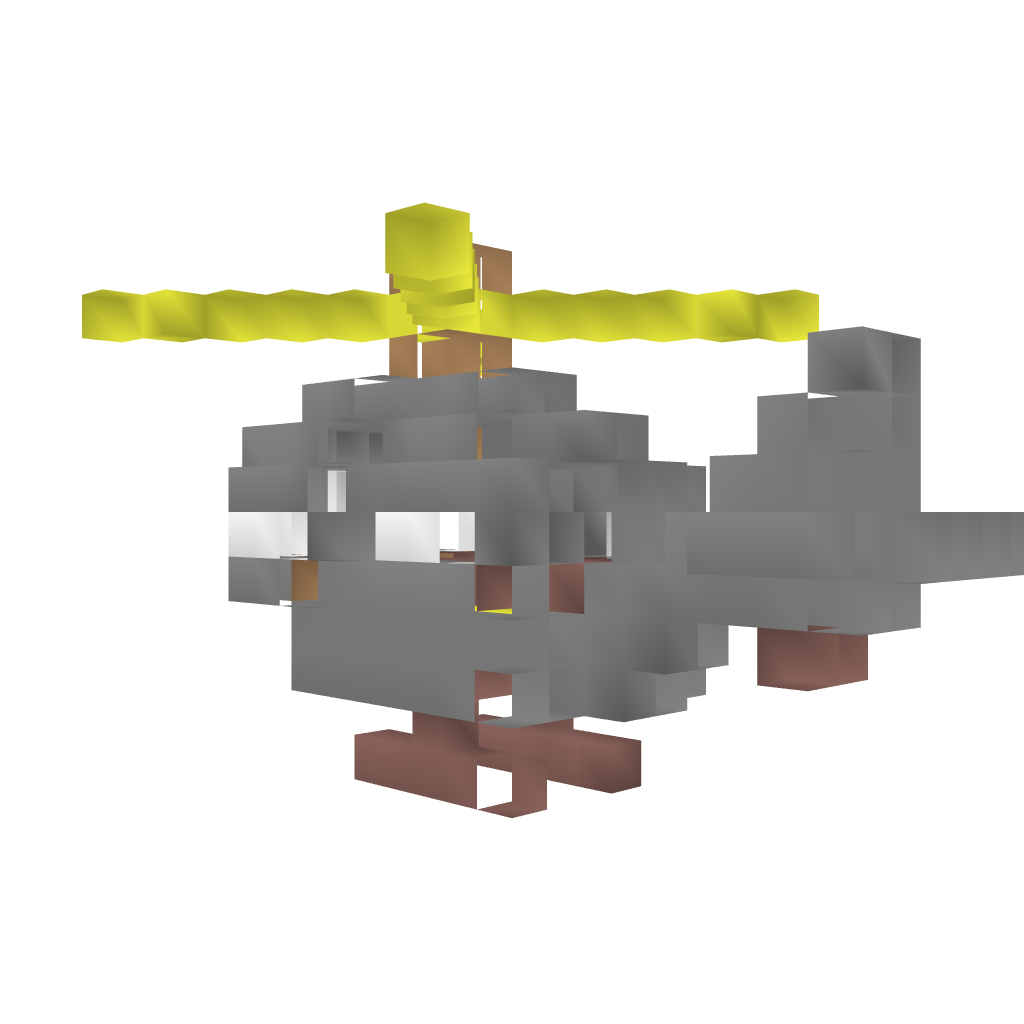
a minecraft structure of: Helicopter good quality